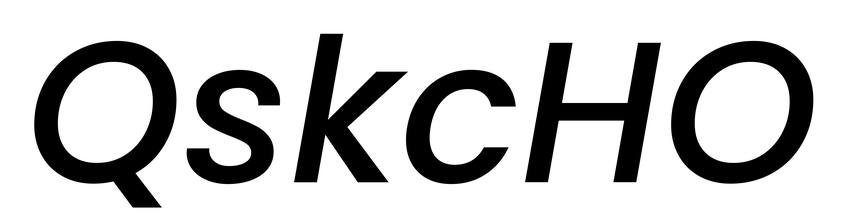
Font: Poppins-MediumItalic